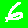
Digit: 6